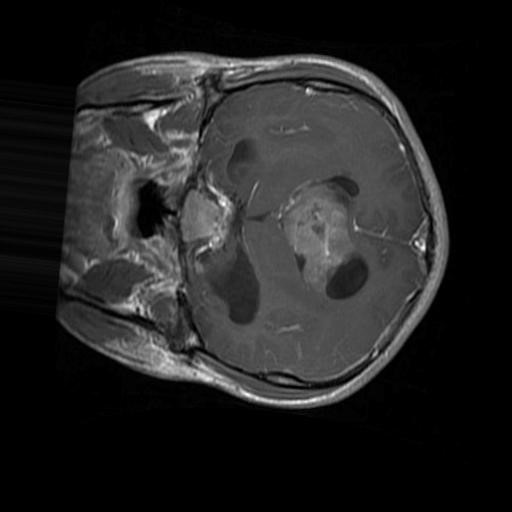
Label: brain_glioma